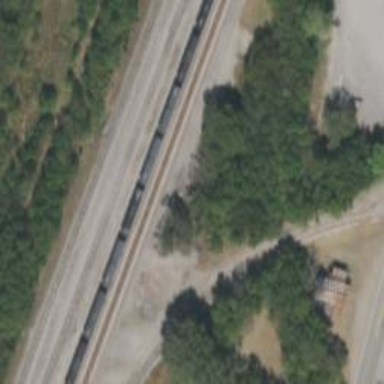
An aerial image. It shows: Railway track.